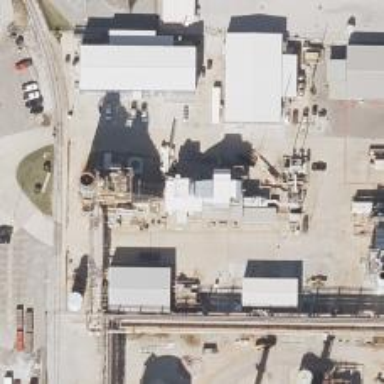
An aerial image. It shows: Gas turbine generator is in use.